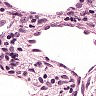
Metastatic tissue present: no